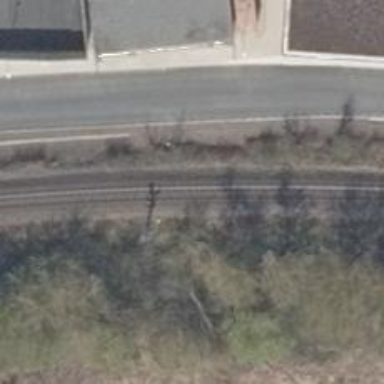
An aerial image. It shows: Light railway signal with light crossing form.